Question: I'm using KendoUI line graph. I have labels on a line graph and the labels are getting cut off on top. Is there a way to prevent this?

Here is a jsFiddle project to play with: <URL>
Here is my Markup:
'''
<div style="padding:20px;" >
<div id="divChart"></div>
</div>
'''
Here is my script:
'''
jQuery('#divChart').kendoChart({
seriesDefaults: {
type: "line",
missingValues: "interpolate"
},
legend: {
position: "bottom"
},
tooltip: {
visible: true,
format: "{0}%"
},
valueAxis: {
min: 70,
max: 90,
plotBands: [{
from: 70,
to: 75,
color: "#f5f5f5"},
{
from: 80,
to: 85,
color: "#f5f5f5"},
{
from: 90,
to: 95,
color: "#f5f5f5"}]
},
series: [{
type: "line",
name: "Product 1",
color: "#004990",
width: 1,
markers: {
background: "#004990"
},
tooltip: {
visible: true,
template: "<b>Product 1</b><br/>Current Score: #= value #<br/>#= category # "
},
labels: {
visible: true
},
data: [88.71, 88.87, 88.91, 89.39, 89.44, 89.47, 89.39, 89.38, 89.25, 88.81, 88.9, 88.84, 88.79]},
{
type: "line",
name: "Market Segment",
color: "#da7633",
width: 1,
markers: {
background: "#da7633"
},
tooltip: {
visible: true,
template: "<b>Market Segment</b><br/>Current Score: #= value #<br/>#= category # "
},
data: [75.9, 75.58, 75.54, 75.19, 74.9, 74.42, 74.51, 74.72, 74.55, 74.44, 74.15, 73.86, 73.79]}],
categoryAxis: {
labels: {
rotation: -45,
step: 1,
skip: 0
},
categories: ["Apr", "May", "Jun", "Jul", "Aug", "Sep", "Oct", "Nov", "Dec", "Jan - 2012", "Feb", "Mar", "Apr"]
}
});
'''
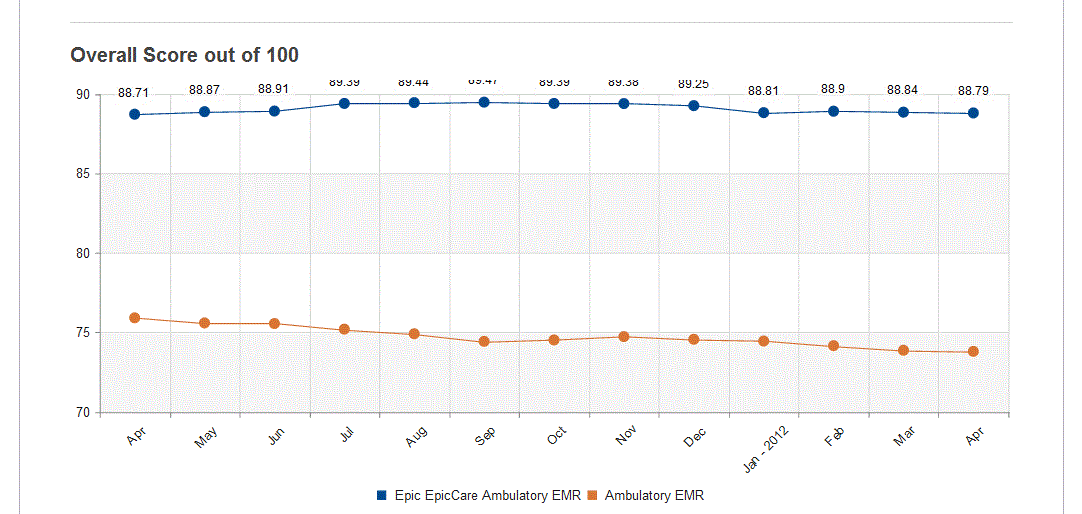
Answer: By adding a margin to the plotArea it makes room for the labels.
plotArea: {
margin: {
top: 20,
left: 5,
right: 5,
bottom: 5
}
},
Here is the solution:
<URL>